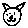
Label: cat